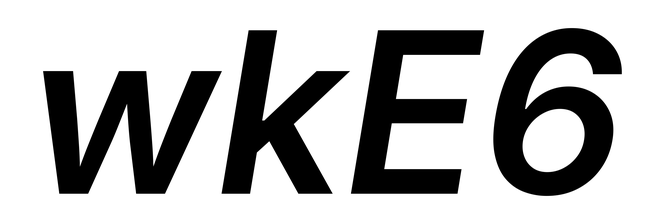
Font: Inter-Italic_SemiBold_Italic